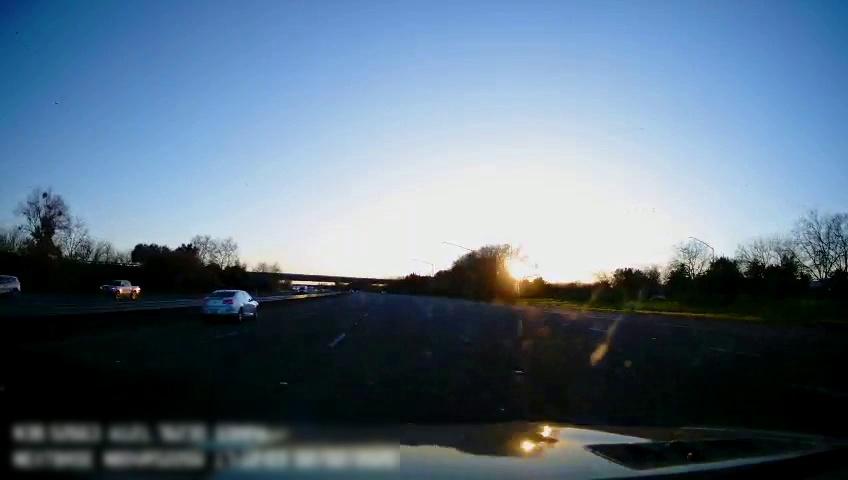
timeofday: Day
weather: Sunny
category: Drivable Space
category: Drivable Space
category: Vehicles | Car
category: Vehicles | SUV
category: Vehicles | Truck
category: Lanes | Alternate Lane
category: Lanes | Alternate Lane
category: Lanes | Current Lane
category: Lanes | Current Lane
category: Lanes | Alternate Lane
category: Lanes | Alternate Lane
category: Lanes | Alternate Lane